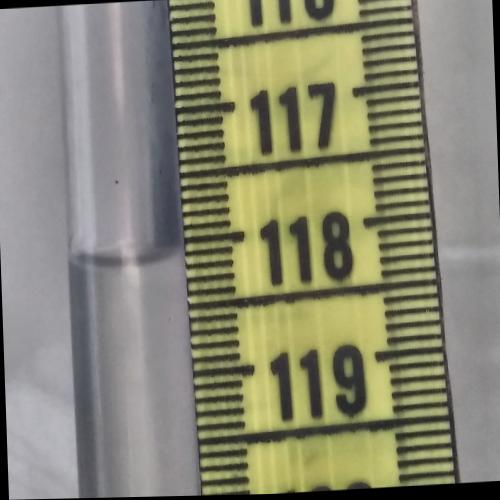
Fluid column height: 118.1 cm